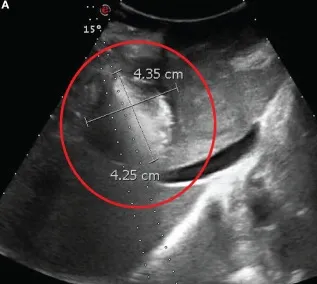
(A) The probes are positioned intraoperatively under ultrasound.
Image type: radiology (ultrasound)